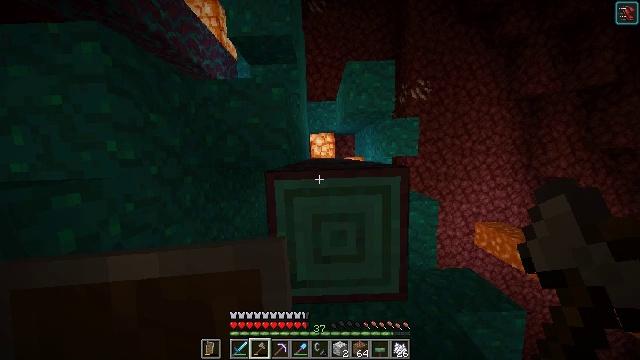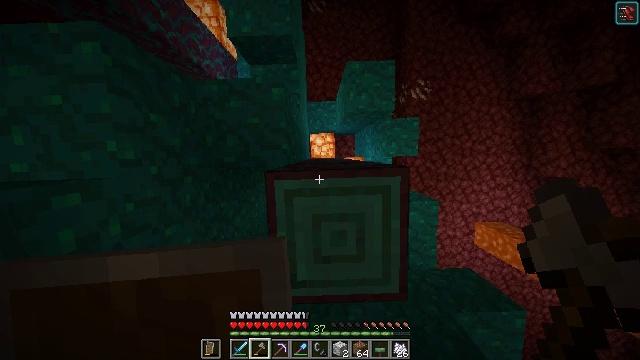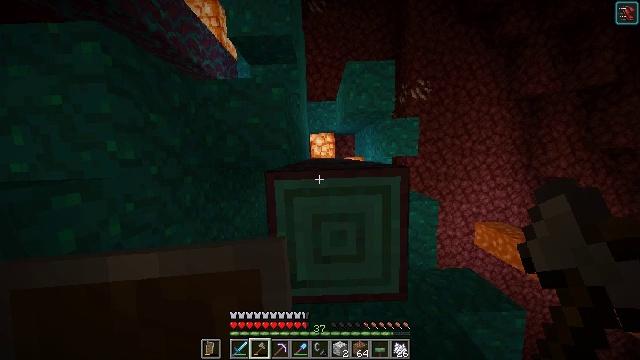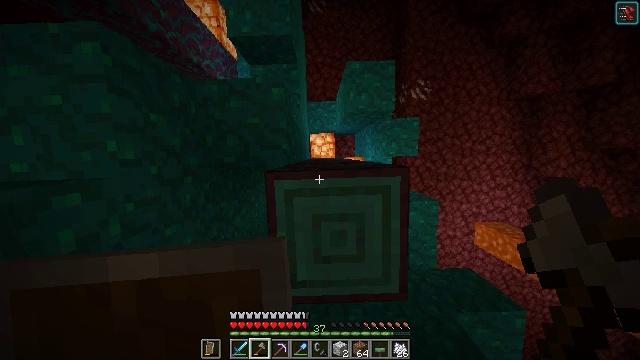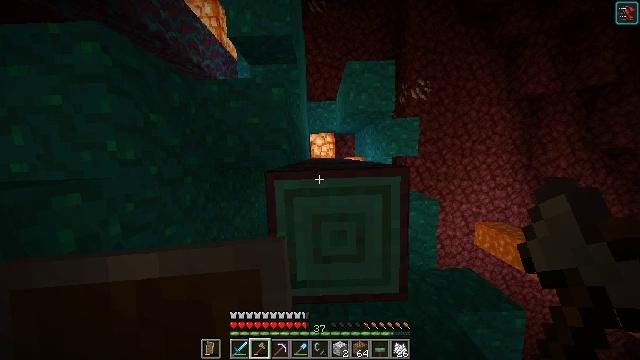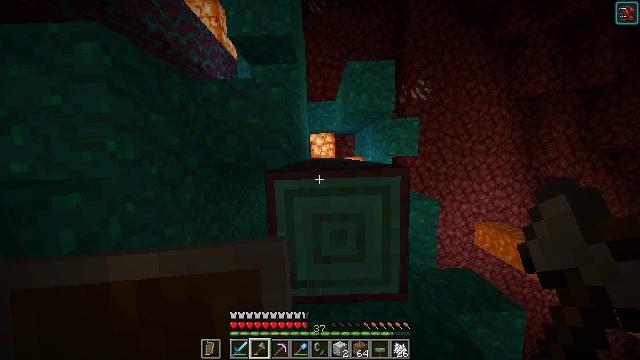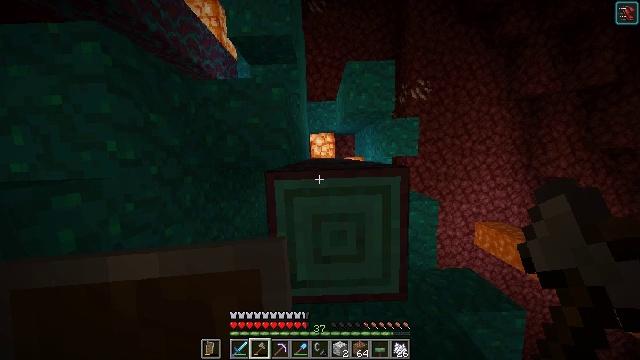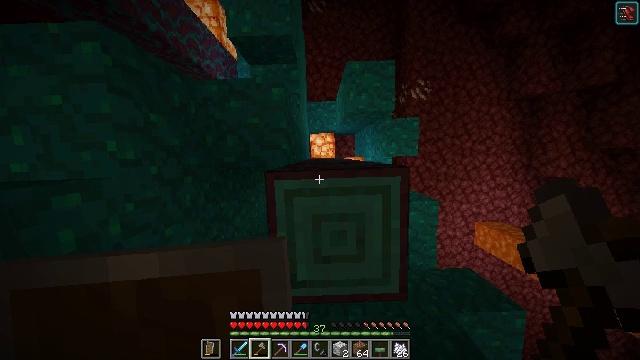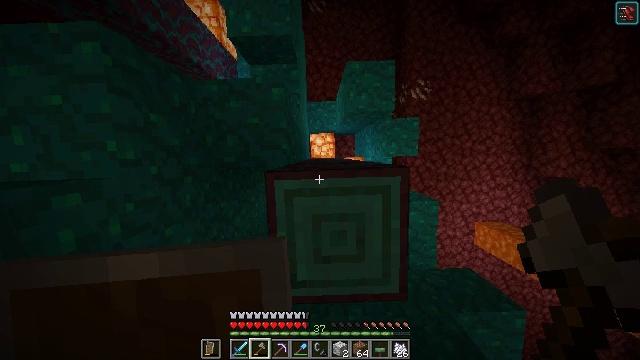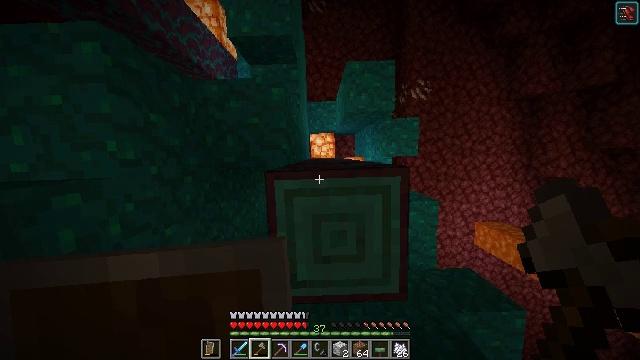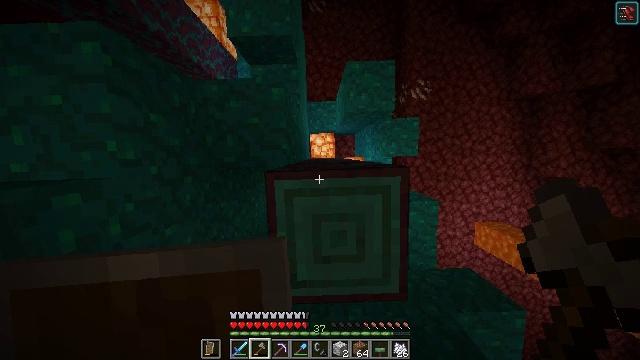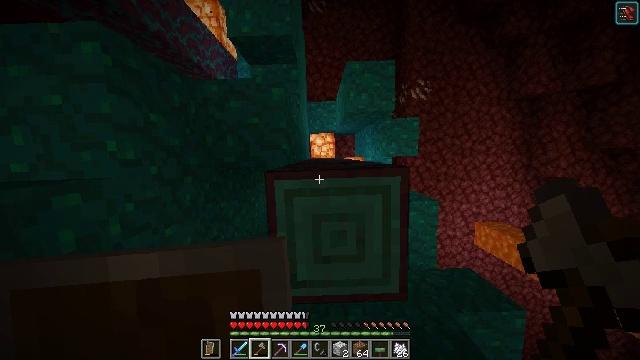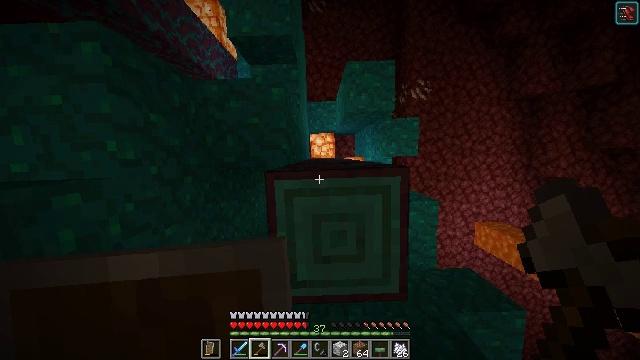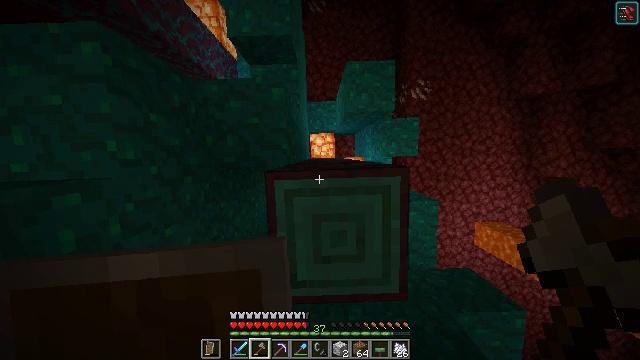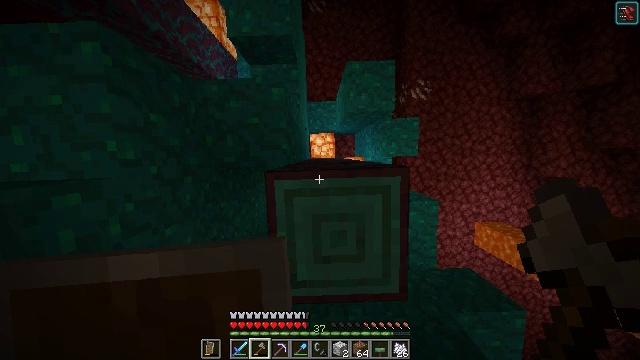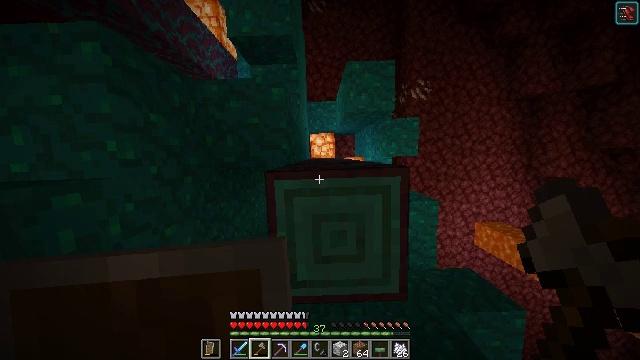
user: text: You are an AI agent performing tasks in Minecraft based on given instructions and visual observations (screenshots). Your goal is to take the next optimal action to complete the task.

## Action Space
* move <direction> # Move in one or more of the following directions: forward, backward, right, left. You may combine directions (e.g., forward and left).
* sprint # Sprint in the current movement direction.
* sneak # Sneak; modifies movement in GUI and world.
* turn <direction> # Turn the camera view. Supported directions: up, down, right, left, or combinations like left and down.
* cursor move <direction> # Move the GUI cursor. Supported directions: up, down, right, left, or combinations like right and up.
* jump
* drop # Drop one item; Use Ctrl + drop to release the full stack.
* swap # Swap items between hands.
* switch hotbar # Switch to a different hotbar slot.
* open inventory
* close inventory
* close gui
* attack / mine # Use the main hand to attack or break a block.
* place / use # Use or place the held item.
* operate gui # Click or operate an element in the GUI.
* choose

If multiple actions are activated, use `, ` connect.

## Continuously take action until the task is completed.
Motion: motion action
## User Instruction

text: Mine the warped stem in the Nether.
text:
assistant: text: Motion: no_op
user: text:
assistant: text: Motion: no_op
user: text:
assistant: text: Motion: no_op
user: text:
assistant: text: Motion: no_op
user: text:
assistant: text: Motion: no_op
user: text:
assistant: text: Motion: no_op
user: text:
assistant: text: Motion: no_op
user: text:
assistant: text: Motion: no_op
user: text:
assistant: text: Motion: no_op
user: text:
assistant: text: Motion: no_op
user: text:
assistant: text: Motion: no_op
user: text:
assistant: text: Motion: no_op
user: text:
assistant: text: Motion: no_op
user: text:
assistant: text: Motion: no_op
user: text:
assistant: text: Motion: no_op
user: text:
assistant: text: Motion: no_op
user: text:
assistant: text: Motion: no_op
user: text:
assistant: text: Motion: no_op
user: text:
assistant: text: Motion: no_op
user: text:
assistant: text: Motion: no_op
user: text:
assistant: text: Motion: no_op
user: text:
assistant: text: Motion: no_op
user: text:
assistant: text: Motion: no_op
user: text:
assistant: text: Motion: no_op
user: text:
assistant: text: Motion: no_op
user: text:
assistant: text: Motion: no_op
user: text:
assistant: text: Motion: no_op
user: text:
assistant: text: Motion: no_op
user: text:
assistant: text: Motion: no_op
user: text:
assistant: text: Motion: no_op